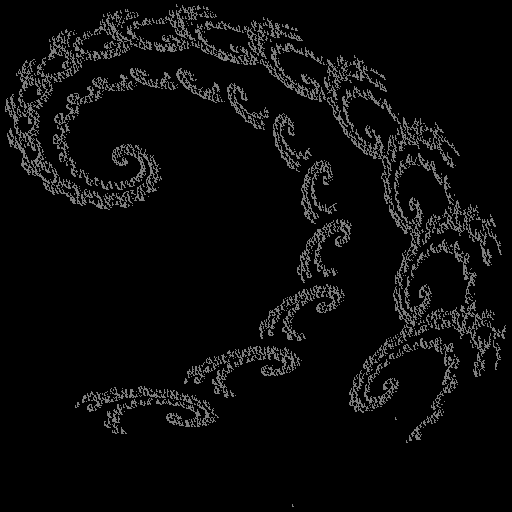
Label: spiral